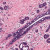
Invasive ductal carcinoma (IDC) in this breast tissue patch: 0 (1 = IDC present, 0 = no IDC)